Interaction volume radius: 10 \u00c5
Interaction volume height: 10 \u00c5
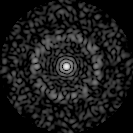
Disorder parameter: 0.843